Interaction volume radius: 10 \u00c5
Interaction volume height: 20 \u00c5
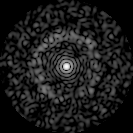
Disorder parameter: 0.8215